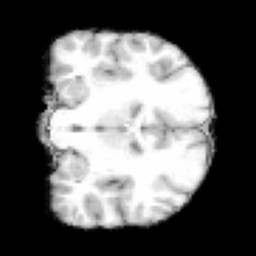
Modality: T1w
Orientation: coronal